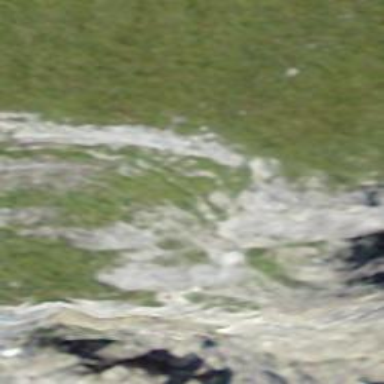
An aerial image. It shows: Natural cliff.